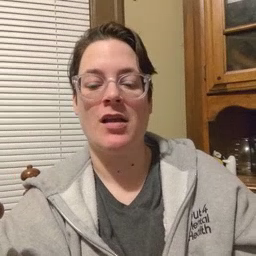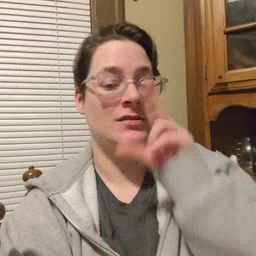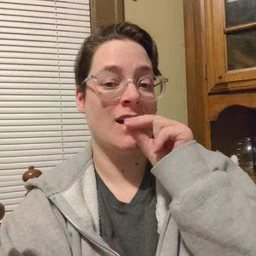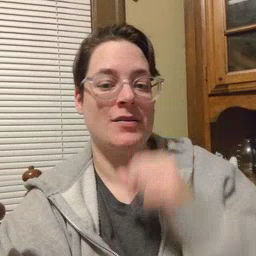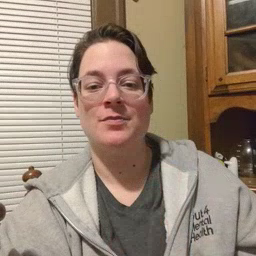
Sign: duck